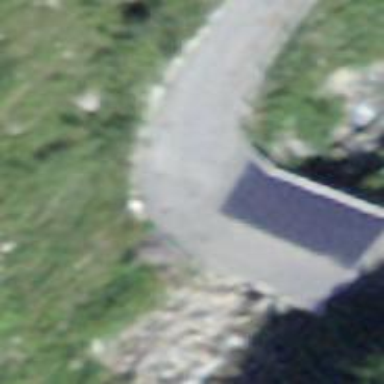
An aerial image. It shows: Paved track on bridge with grade 1 tracktype.